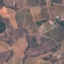
Land use / land cover: PermanentCrop